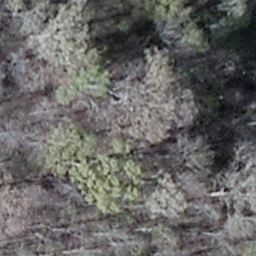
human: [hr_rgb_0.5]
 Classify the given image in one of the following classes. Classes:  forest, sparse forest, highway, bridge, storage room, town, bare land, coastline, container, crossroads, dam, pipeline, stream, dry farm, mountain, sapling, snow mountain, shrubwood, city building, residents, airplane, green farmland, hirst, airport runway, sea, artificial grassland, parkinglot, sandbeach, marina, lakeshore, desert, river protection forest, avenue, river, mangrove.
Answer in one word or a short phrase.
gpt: shrubwood